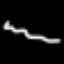
Label: squiggle